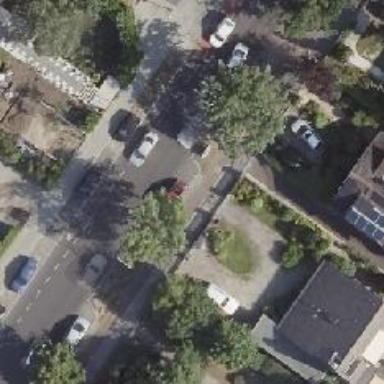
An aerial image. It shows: Beautiful avenue lined with deciduous broadleaved trees.